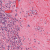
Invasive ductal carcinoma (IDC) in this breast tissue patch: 1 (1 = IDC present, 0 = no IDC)